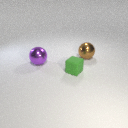
large brown metal sphere behind small green rubber cube